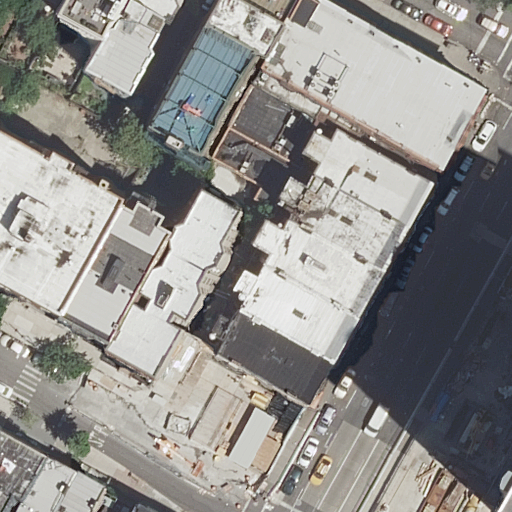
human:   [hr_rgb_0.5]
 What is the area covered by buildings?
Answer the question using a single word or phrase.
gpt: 4093m2

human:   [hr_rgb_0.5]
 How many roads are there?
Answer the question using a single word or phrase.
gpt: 4

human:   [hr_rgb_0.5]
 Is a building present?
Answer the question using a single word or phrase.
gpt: yes

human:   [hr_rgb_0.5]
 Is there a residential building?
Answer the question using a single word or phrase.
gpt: yes

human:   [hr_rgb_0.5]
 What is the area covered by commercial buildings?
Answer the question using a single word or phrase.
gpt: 0m2

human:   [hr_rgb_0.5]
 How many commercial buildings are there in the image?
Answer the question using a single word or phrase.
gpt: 0

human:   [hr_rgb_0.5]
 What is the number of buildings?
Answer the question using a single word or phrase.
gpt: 20

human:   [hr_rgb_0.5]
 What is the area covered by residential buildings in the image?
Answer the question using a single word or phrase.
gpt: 4093m2

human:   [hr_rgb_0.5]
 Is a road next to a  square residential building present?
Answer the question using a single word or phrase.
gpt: no

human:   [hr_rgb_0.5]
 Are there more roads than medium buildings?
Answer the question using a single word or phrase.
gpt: no

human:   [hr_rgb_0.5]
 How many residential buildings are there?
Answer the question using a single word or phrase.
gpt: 20

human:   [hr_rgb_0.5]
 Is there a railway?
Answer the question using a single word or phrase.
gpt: no

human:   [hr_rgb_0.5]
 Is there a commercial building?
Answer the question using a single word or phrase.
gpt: no

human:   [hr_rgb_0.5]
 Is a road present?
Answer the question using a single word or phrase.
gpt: yes

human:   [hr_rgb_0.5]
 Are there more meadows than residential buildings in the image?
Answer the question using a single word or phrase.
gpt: no

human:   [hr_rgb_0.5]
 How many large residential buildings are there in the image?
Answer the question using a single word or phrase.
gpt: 0

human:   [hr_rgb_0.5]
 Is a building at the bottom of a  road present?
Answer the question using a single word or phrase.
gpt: yes

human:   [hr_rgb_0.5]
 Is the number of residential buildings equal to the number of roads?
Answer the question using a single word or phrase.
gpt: no

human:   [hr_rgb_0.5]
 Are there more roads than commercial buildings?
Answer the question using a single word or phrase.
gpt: yes

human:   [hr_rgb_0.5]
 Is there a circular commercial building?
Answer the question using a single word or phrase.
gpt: no

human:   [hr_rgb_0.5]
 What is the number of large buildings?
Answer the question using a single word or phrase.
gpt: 0

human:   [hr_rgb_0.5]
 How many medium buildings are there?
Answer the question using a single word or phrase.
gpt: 14

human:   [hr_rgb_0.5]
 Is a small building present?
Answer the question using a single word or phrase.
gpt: yes

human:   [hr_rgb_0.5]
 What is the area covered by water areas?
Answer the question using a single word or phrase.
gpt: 0m2

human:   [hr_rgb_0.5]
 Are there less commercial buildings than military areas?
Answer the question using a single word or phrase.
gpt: no

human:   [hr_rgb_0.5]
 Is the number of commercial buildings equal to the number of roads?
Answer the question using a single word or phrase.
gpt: no

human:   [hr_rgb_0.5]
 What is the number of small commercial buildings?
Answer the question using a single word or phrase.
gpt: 0

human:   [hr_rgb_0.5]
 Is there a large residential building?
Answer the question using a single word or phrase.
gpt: no

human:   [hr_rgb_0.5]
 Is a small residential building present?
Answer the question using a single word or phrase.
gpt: yes

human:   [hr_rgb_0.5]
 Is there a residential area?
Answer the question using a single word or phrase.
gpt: no

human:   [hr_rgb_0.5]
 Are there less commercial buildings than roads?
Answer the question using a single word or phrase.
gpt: yes

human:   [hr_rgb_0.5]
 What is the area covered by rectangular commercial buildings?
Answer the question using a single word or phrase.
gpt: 0m2

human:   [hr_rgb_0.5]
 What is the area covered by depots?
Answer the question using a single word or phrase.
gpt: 0m2

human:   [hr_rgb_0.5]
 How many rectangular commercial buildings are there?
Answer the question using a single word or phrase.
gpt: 0

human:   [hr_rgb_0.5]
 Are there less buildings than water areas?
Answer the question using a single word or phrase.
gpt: no

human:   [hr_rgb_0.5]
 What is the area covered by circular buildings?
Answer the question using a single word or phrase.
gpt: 0m2

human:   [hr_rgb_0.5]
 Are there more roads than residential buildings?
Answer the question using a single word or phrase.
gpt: no

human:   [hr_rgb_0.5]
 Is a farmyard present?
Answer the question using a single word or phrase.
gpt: no

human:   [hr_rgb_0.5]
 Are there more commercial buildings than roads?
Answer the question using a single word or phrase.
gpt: no

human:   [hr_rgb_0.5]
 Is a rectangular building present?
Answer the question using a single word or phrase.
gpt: yes

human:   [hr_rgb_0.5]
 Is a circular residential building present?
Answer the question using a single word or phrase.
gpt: no

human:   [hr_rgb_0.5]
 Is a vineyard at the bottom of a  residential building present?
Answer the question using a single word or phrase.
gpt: no

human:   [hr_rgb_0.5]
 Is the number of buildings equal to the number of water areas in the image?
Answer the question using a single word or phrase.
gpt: no

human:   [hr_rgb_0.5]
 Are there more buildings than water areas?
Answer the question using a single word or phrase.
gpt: yes

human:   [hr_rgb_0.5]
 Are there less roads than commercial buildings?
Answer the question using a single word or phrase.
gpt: no

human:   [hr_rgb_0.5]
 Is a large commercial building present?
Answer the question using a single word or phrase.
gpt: no

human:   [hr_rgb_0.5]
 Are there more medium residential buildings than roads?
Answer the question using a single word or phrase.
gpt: yes

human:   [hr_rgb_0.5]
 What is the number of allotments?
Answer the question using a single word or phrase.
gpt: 0

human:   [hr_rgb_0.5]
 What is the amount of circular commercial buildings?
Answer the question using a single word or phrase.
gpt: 0

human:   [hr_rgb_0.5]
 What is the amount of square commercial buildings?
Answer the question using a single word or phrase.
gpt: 0

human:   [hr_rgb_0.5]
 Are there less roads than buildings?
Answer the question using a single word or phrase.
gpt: yes

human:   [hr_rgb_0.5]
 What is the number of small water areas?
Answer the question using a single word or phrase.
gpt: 0

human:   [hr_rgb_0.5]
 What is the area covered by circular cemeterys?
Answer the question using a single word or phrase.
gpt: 0m2

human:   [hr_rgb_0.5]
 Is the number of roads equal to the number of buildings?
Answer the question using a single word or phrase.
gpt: no

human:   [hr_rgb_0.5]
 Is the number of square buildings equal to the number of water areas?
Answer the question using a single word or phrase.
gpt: yes

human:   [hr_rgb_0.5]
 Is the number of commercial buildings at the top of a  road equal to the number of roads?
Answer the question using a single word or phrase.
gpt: no

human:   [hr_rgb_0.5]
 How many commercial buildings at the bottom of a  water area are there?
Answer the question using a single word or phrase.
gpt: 0

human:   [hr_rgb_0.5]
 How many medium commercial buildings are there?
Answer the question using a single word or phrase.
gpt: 0

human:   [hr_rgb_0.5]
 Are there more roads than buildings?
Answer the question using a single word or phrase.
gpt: no

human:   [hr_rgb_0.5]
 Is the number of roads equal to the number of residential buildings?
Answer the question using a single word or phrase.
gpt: no

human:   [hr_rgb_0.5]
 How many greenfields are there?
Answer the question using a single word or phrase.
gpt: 0

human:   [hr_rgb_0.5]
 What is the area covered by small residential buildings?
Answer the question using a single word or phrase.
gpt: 264m2

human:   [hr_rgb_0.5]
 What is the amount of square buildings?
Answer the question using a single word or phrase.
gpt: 0

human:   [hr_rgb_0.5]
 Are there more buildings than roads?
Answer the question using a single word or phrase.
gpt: yes